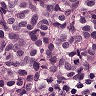
Metastatic tissue present: yes